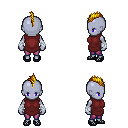
a pixel art fantasy rpg character, female body template, dark elf, purple skin, maroon tunic, magenta pants, blonde mohawk hairstyle, white cloth bandages, ghillies, four views (front, back, left, right), 2x2 character sprite sheet, small pixel art, hard edges, no anti-aliasing